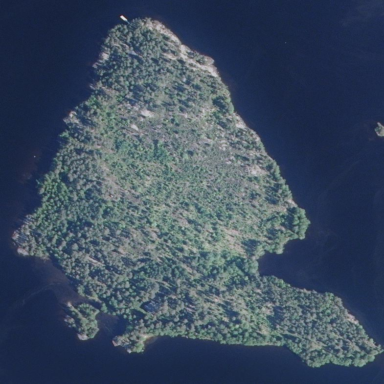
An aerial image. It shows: Islet covered with woodland.